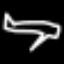
Label: airplane